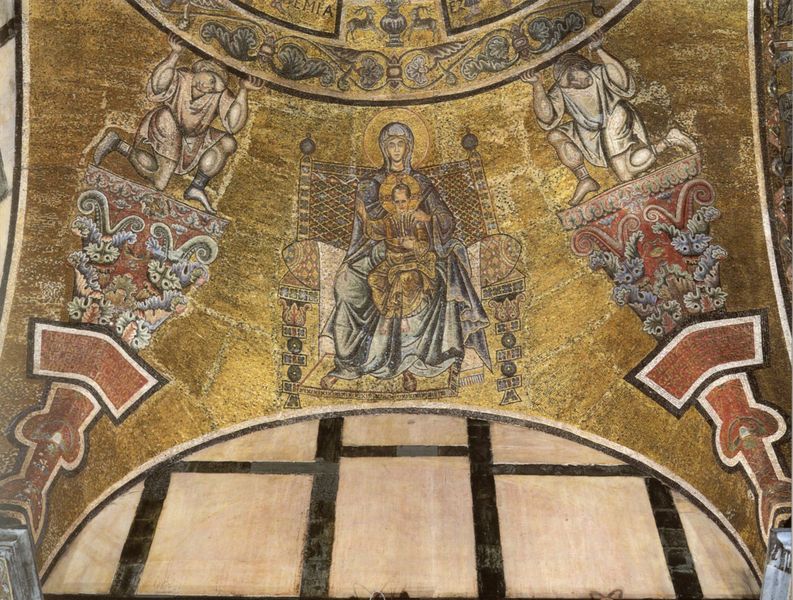
Titel: Gewölbemosaik, Baptisterium Florenz
Künstler: Künstler um Coppo di Marcovaldo und venezian Meister
Schlagwörter: blau, blätter, flügel, weiß, sitzen, braun, grau, männer, schwarz, stuhl, stützen, säulen, rot, schleier, tiere, falten, gold, mantel, sessel, gewänder, kind, umrandung, bogen, linien, baby, kuppel, kissen, thron, polster, wandmalerei, balken, gewölbe, tron, mosaik, kapitelle, kapitell, heiligenschein, voluten, hirsch, christus, jesus, segnen, heiliger, balu, heilige, heilig, maria, madonna, jesu, mutter gottes, träger, goldgrund, säugling, romanisch, neo, korinthische kapitelle, segensgestus, glorie, thronen, byzanz, himmelskönigin, byzantinisch, jesukind, atlanten, heilige maria, thon, thronende, hieratisch, himmelsthron, trone, theotokos, thronende gottesmutter